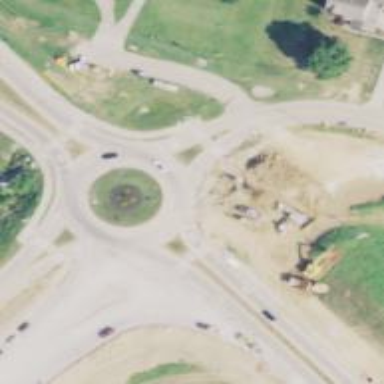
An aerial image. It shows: Secondary road leading to roundabout.